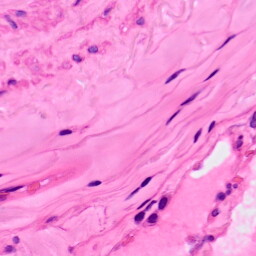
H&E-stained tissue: Lung